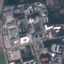
Label: Industrial